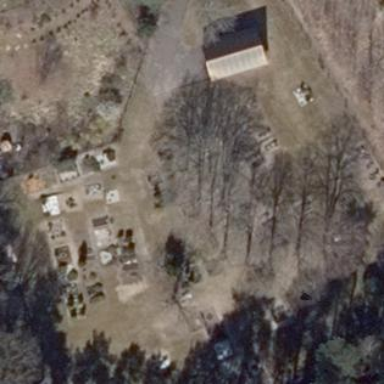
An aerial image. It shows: Cemetery.